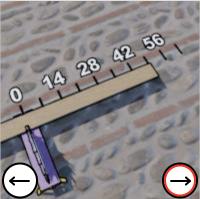
Task: length
Answer: 49
First scale value: 14.0